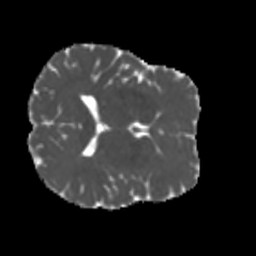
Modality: MD
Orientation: axial
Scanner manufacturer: siemens
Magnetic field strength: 3 T
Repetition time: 4 s
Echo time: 0.0594 s